Aerial crown-view tile of a tropical tree (Barro Colorado Island, Panama), acquired 20250317:
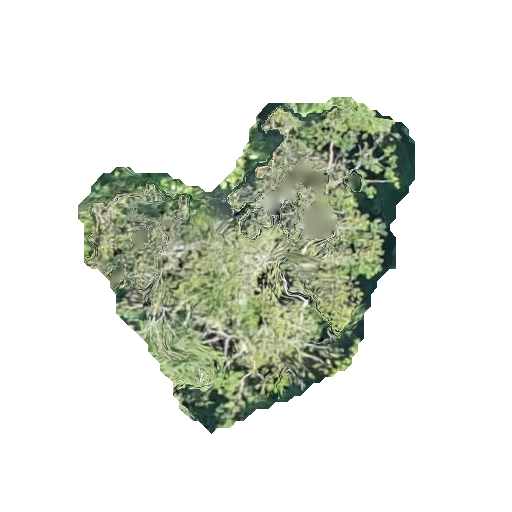
Species: Trattinnickia aspera
GBIF accepted scientific name: Trattinnickia aspera
Crown area: 103.115 m²